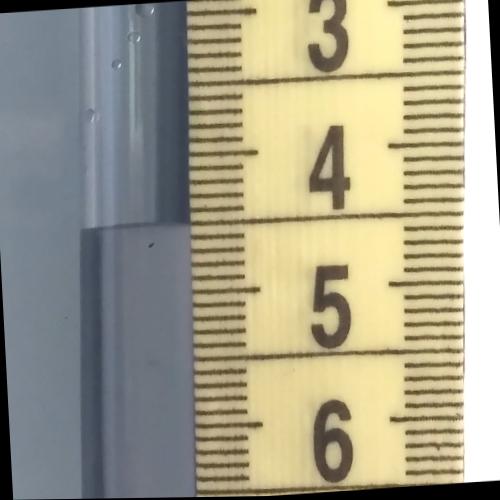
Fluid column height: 4.5 cm